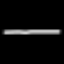
Label: line